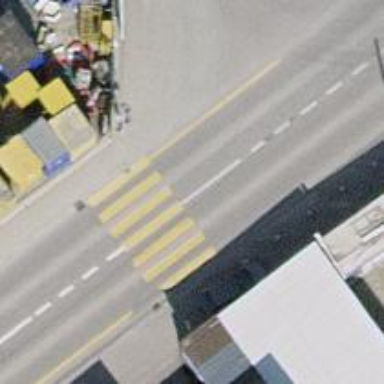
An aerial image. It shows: Footway with asphalt surface and crossing.